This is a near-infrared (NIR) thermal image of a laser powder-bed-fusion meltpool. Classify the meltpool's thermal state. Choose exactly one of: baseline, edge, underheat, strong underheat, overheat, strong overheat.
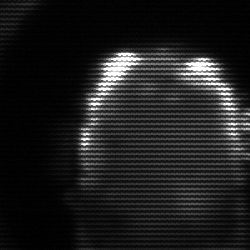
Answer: baseline